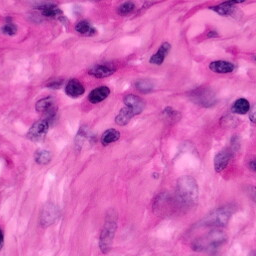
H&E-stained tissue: Pancreatic